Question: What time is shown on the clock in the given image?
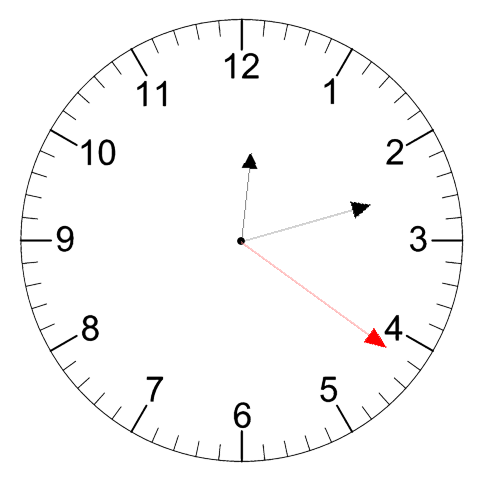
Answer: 12:12:21